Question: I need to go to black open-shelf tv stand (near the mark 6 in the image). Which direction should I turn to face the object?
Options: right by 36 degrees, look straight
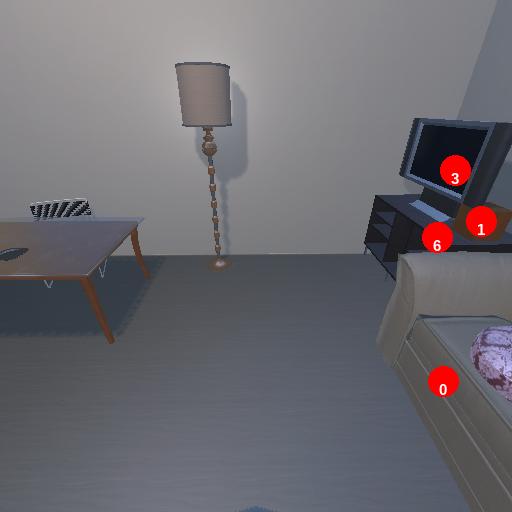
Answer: right by 36 degrees